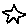
Label: star